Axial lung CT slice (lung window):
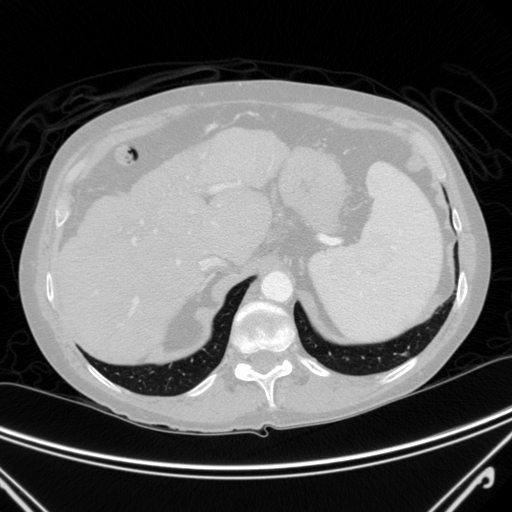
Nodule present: no